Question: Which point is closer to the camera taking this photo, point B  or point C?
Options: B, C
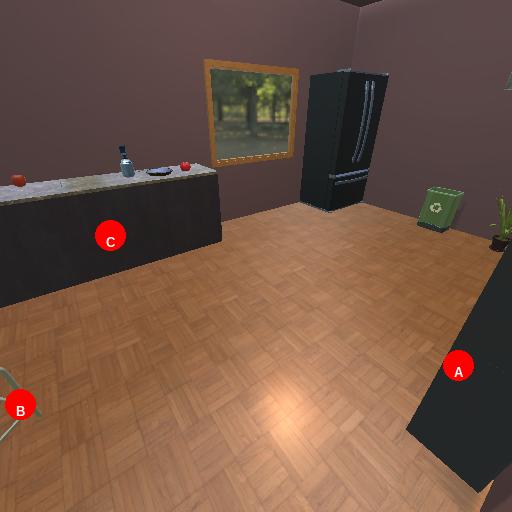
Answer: B